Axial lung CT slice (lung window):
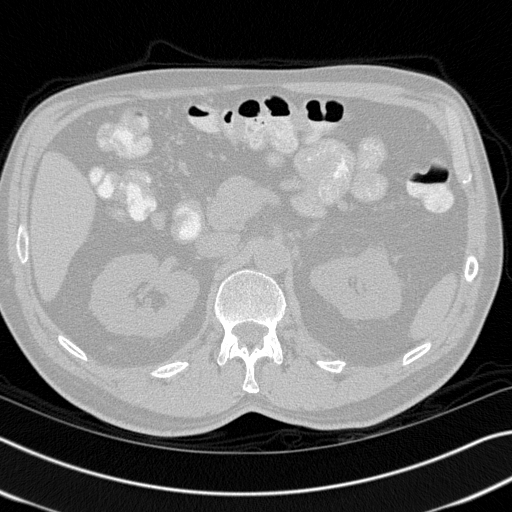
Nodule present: no